Field crop: maize
Growth stage: 2
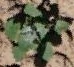
Species: chenopodium